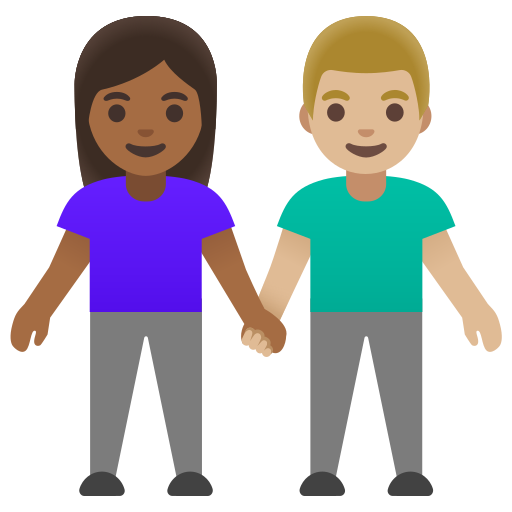
Emoji: 👩🏾‍🤝‍👨🏼